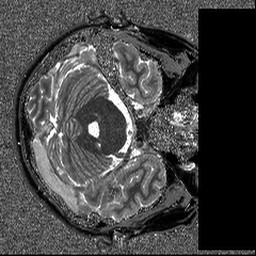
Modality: T1map
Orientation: axial
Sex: male